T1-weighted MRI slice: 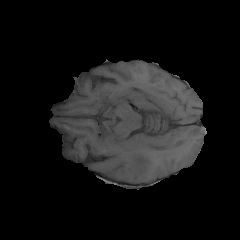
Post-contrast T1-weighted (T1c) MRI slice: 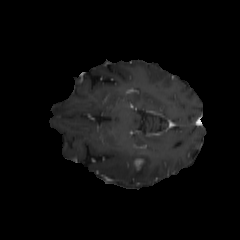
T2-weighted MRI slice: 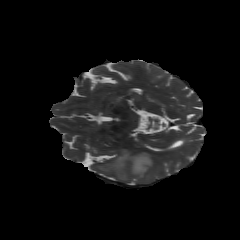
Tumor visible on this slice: yes